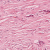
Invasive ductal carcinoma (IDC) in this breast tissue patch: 1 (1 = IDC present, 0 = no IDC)